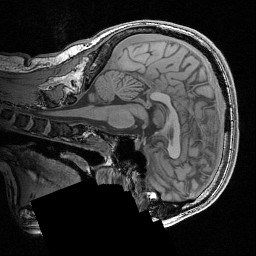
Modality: T1w
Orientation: sagittal
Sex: male
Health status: ill
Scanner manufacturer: siemens
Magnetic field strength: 3 T
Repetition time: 1.57 s
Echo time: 0.00342 s